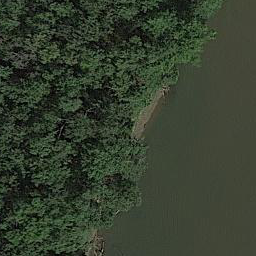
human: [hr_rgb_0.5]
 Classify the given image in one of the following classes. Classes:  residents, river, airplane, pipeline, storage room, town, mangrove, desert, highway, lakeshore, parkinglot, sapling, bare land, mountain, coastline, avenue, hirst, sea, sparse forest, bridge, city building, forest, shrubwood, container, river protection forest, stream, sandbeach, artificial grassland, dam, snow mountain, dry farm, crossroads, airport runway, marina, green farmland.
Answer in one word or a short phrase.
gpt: river protection forest